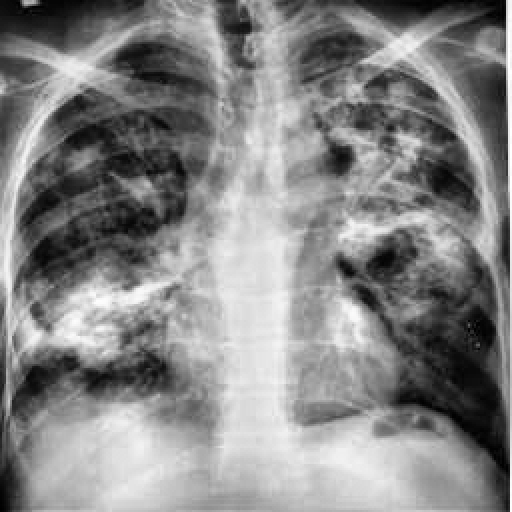
Finding: TUBERCULOSIS